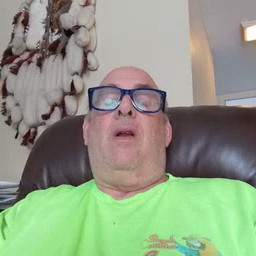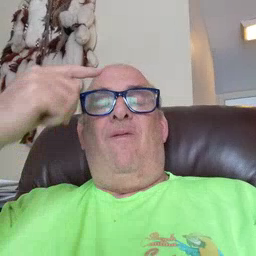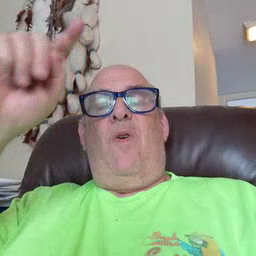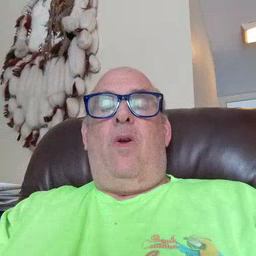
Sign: for